Interaction volume radius: 5 \u00c5
Interaction volume height: 40 \u00c5
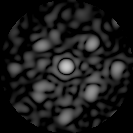
Disorder parameter: 0.4179